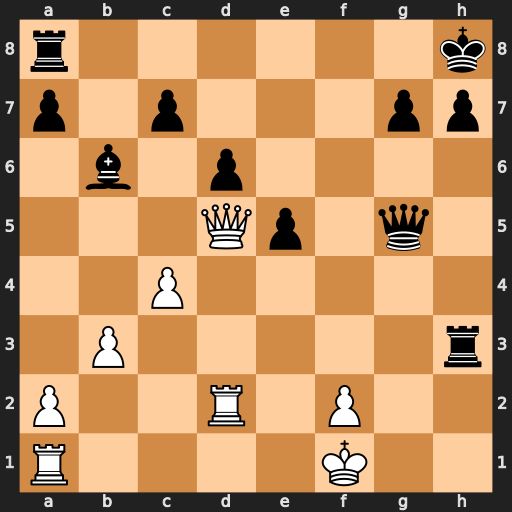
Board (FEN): r6k/p1p3pp/1b1p4/3Qp1q1/2P5/1P5r/P2R1P2/R4K2
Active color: w
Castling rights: -
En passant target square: -
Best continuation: Qxa8+ Qd8 Qxd8#